Question: I am using Ext.net 3.0. I have a combo box and created store in it to get multiple values from server side. It's getting 5 value from server side, but it display only blank list.

Coding for combo box..............
'''
<ext:ComboBox runat="server" ListWidth="350" ID="Branches" FieldLabel="Branch" DisplayField="Name" ValueField="Number" AllowBlank="false">
<Store>
<ext:Store runat="server">
<Reader>
<ext:JsonReader IDProperty="Number">
<Fields>
<ext:RecordField Name="Number"></ext:RecordField>
<ext:RecordField Name="Name"></ext:RecordField>
</Fields>
</ext:JsonReader>
</Reader>
</ext:Store>
</Store>
</ext:ComboBox>
'''
Server side coding.......
'''
var branchList = from b in Branches select new { Number = b.Number, Name = b.Name };
List<object> listBranchToAdd = new List<object>();
foreach (var a in branchList)
{
listBranchToAdd.Add(a);
}
Branches.Store.Primary.DataSource = listBranchToAdd;
Branches.Store.Primary.DataBind();
'''
My Research -
1. Someone said that, don't add a combo in store directly, create a store separately by given store id and then use store id in combo, but it doesn't work.
2. var branchList returning value.. I have checked it. When i use cmbBranches.setValue(listBranchToAdd[0]); then it display value in Fiddler. but doesn't display in combo box properly.
3.Just give a storeId in store and use in server side for binding data in store instead of binding in combobox. I have tried it but it doesn't work.
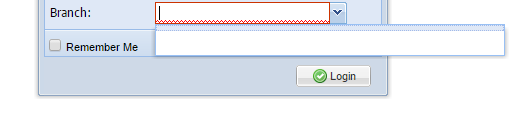
Answer: Finally, I got a solution of this question. I didn't properly understand the actual logic why it's working but it works proper.
Previous Code - It was not working
'''
var branchList = from b in Branches select new { Number = b.Number, Name = b.Name };
List<object> listBranchToAdd = new List<object>();
foreach (var a in branchList)
{
listBranchToAdd.Add(a);
}
Branches.Store.Primary.DataSource = listBranchToAdd;
Branches.Store.Primary.DataBind();
'''
New Code - It is working
'''
var branchList = from b in Branches select b;
List<Branch> listBranchToAdd = new List<Branch>();
foreach (var a in branchList)
{
listBranchToAdd.Add(a);
}
Branches.Store.Primary.DataSource = listBranchToAdd;
Branches.Store.Primary.DataBind();
'''